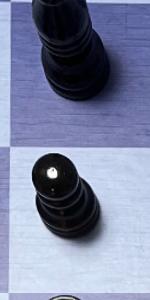
Label: Pawn_Black